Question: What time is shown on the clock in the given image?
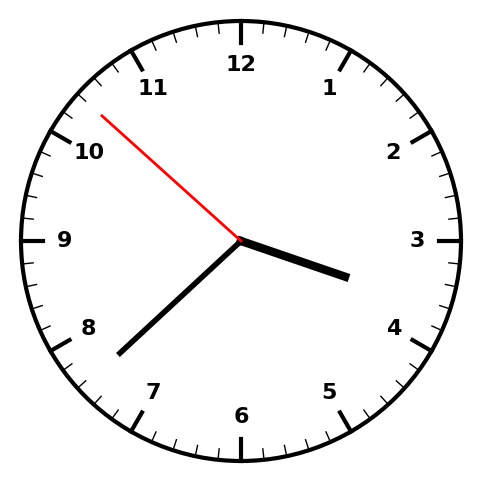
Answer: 03:37:52